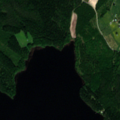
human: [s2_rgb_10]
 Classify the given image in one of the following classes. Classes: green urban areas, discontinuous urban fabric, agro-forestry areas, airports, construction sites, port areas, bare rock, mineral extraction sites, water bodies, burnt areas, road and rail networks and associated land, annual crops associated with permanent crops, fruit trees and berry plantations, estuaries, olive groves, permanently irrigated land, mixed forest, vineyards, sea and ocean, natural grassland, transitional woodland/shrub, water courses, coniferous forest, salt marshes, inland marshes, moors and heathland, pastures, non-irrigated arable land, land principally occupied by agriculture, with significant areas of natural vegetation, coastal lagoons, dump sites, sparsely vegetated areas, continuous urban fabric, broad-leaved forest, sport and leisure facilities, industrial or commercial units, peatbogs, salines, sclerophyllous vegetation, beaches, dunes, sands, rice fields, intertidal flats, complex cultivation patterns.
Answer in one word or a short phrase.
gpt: non-irrigated arable land, coniferous forest, mixed forest, water bodies